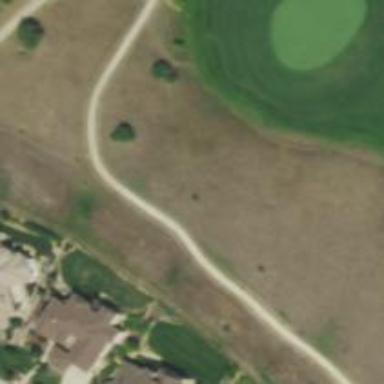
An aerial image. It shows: Track that serves as Golf Cart path.